Question: I'm implementing some real-time charts in a C# WPF application, but am using WinForms charts as they are generally easy to work with and are surprisingly performant.
Anyway, I've got the charts working just fine except for one major issue which I can't for the life of me figure out:

When I add data to the chart, it sometimes just resizes itself. Sometimes it does that a lot, giving itself the wiggles and making the chart super annoying to read and deal with.
:
Some additional information:
The chart is included in my XAML as such:
'''
<WindowsFormsHost Grid.Row="1" Grid.ColumnSpan="2" Margin="5">
<winformchart:Chart Dock="Fill" x:Name="Session0Chart">
<winformchart:Chart.ChartAreas>
<winformchart:ChartArea/>
</winformchart:Chart.ChartAreas>
</winformchart:Chart>
</WindowsFormsHost>
'''
Gets initialized via:
'''
// initialize it!
chart.Palette = ChartColorPalette.Bright;
// setup the labels
Font monoSpaceFont = new Font("Consolas", 10);
chart.ChartAreas[0].AxisX.LabelStyle.Font = monoSpaceFont;
chart.ChartAreas[0].AxisY.LabelStyle.Font = monoSpaceFont;
// set the axis limits appropriately
chart.ChartAreas[0].AxisY.Maximum = 600;
chart.ChartAreas[0].AxisY.Minimum = -200;
// set up grid lines and axis styles
chart.ChartAreas[0].AxisX.MinorGrid.Enabled = true;
chart.ChartAreas[0].AxisX.MinorGrid.LineDashStyle = ChartDashStyle.Dash;
chart.ChartAreas[0].AxisX.MinorGrid.LineColor = System.Drawing.Color.Gray;
chart.ChartAreas[0].AxisX.MinorGrid.Interval = 0.04;
chart.ChartAreas[0].AxisX.LabelStyle.Format = "F2";
chart.ChartAreas[0].AxisX.LabelAutoFitStyle = LabelAutoFitStyles.None;
chart.ChartAreas[0].AxisY.MajorGrid.Enabled = true;
chart.ChartAreas[0].AxisY.MajorGrid.LineDashStyle = ChartDashStyle.Solid;
chart.ChartAreas[0].AxisY.MajorGrid.Interval = 200;
chart.ChartAreas[0].AxisY.LabelAutoFitStyle = LabelAutoFitStyles.None;
chart.ChartAreas[0].AxisY.LabelStyle.Format = "F0";
chart.Series.Clear();
Series s = new Series();
s.ChartType = SeriesChartType.FastLine;
chart.Series.Add(s);
chart.Refresh();
'''
And data points get added via:
'''
// if we get too many points, remove the head
if (session.Chart.Series[0].Points.Count >= Properties.Settings.Default.ECGDataPoints)
{
session.Chart.Series[0].Points.RemoveAt(0);
}
// add the points
for (int i = data.samples.Length - 1; i >= 0; i--)
{
session.Chart.Series[0].Points.AddXY(session.ecgT, data.samples[i]);
session.ecgT += session.ECGPeriod / (double)data.samples.Length;
}
// only look at the last few seconds
session.Chart.ChartAreas[0].AxisX.Maximum = session.ecgT;
session.Chart.ChartAreas[0].AxisX.Minimum = session.ecgT - Properties.Settings.Default.ECGTimeWindow;
'''
Any help you can offer would be appreciated, this has been driving me crazy for way too long!
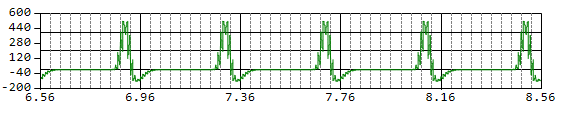
Answer: You should make your X axis 'DateTime', not 'double'. It's an ECG anyway....
The wiggle is caused by incrementing your X axis with values such as 0.10000000001234.
<URL>
'''
// No wiggle
chartNoWiggle.Series[0].Points.AddXY(xdatetime, r.NextDouble());
if (chartNoWiggle.Series[0].Points.Count > 10)
chartNoWiggle.Series[0].Points.RemoveAt(0);
chartNoWiggle.ChartAreas[0].AxisX.Minimum = chartNoWiggle.Series[0].Points[0].XValue;
chartNoWiggle.ChartAreas[0].AxisX.Maximum = xdatetime.ToOADate();
xdatetime = xdatetime.AddMinutes(1);
// Wiggle
chartWiggle.Series[0].Points.AddXY(xdouble, r.NextDouble());
if (chartWiggle.Series[0].Points.Count > 10)
chartWiggle.Series[0].Points.RemoveAt(0);
chartWiggle.ChartAreas[0].AxisX.Minimum = chartWiggle.Series[0].Points[0].XValue;
chartWiggle.ChartAreas[0].AxisX.Maximum = xdouble;
xdouble += 0.10000000001234;
'''